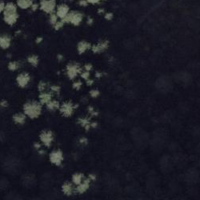
EUNIS habitat code: 44
Species observed at this site:
Saxifraga rotundifolia
Caltha palustris
Geum rivale
Petasites albus
Sambucus racemosa